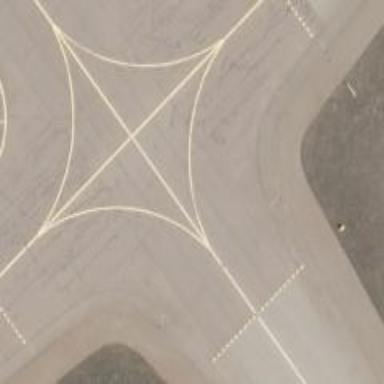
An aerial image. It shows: Image of taxiway at airport.